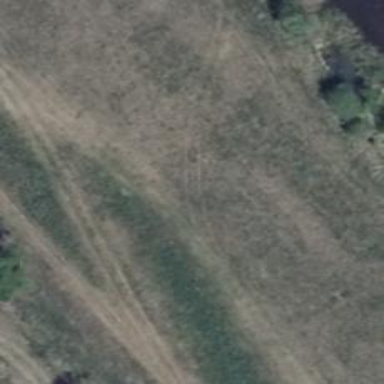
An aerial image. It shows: Grass track with grade 5 tracktype.